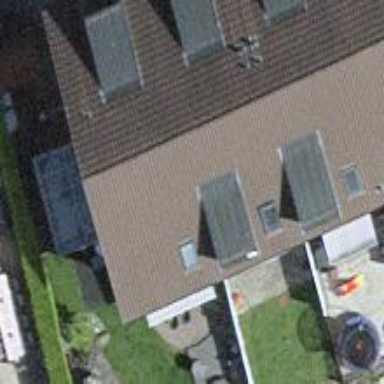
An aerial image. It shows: Residential building with gabled roof.